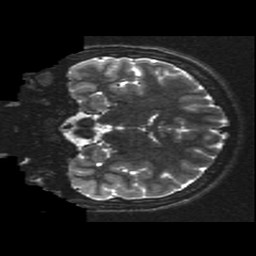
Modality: T2w
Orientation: coronal
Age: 15
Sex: male
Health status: ill
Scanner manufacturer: ge
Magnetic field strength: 3 T
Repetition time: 7.5 s
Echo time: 0.1015 s